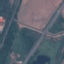
Land use / land cover: Highway